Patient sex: F
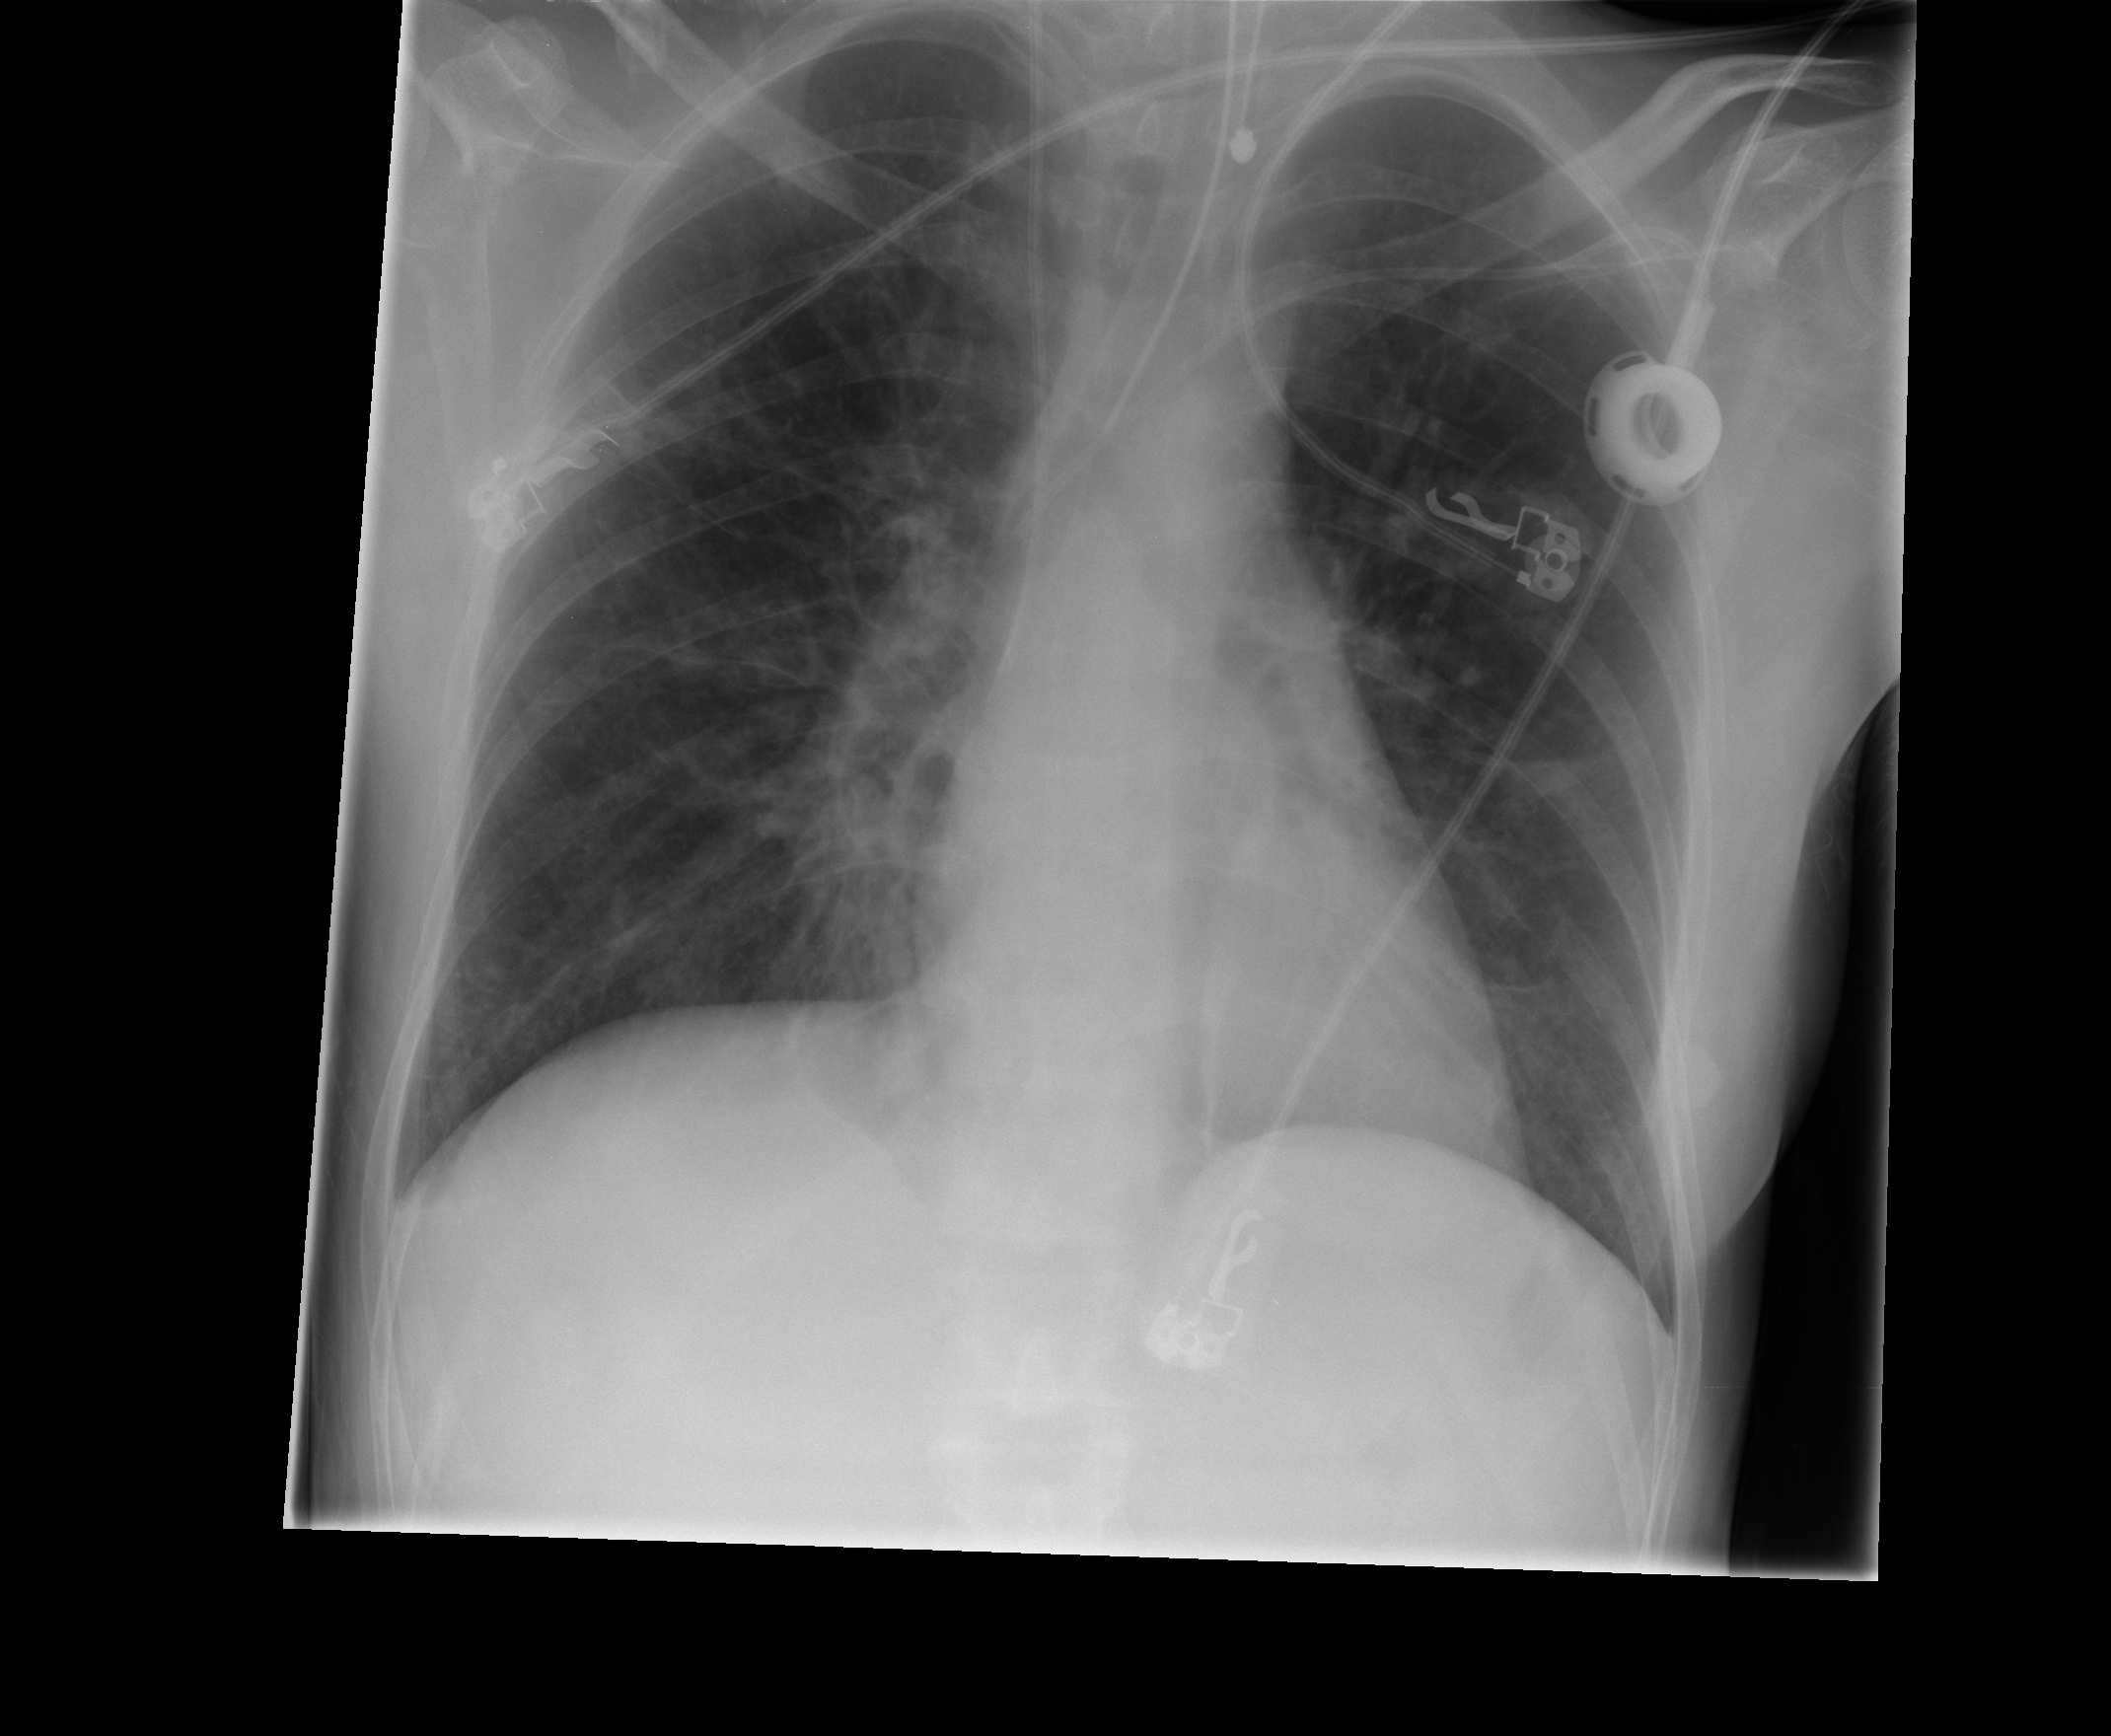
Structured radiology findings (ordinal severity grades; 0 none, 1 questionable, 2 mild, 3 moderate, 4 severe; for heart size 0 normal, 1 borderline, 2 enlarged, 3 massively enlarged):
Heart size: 0
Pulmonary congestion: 1
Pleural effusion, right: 0
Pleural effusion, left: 0
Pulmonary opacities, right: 0
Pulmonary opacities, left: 0
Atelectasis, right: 1
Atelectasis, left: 0